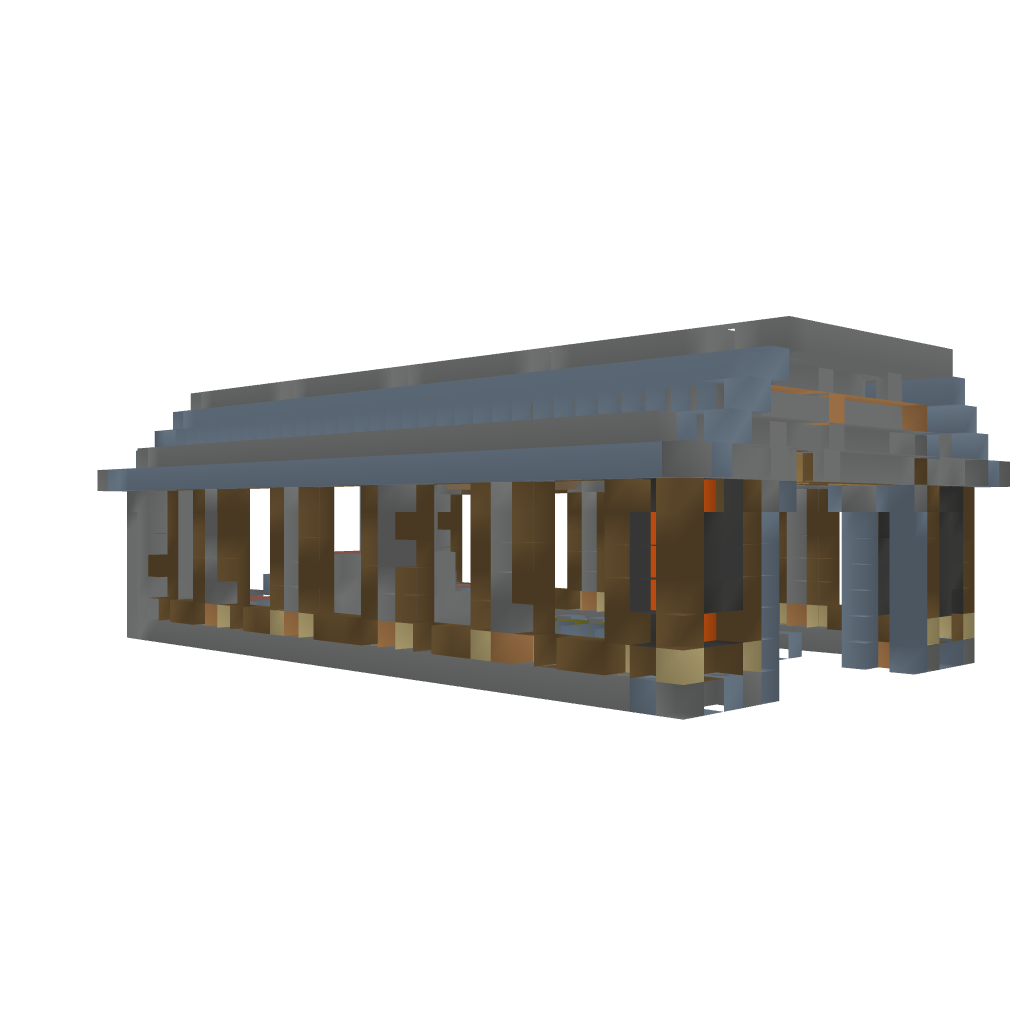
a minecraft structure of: MineChurchy